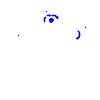
Particle: pion